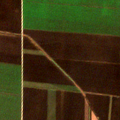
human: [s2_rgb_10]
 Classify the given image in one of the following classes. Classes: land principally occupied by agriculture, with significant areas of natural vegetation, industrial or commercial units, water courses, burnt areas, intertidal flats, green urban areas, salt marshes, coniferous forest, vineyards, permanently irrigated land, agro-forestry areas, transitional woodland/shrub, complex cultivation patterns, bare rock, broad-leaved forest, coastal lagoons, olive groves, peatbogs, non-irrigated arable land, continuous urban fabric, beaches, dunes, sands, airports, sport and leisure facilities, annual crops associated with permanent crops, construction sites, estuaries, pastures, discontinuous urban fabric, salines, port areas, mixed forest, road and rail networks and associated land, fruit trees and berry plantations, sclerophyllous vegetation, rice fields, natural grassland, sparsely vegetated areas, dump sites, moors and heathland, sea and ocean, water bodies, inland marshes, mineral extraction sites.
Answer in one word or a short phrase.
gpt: non-irrigated arable land